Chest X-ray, AP view. Patient: 34 years old, sex F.
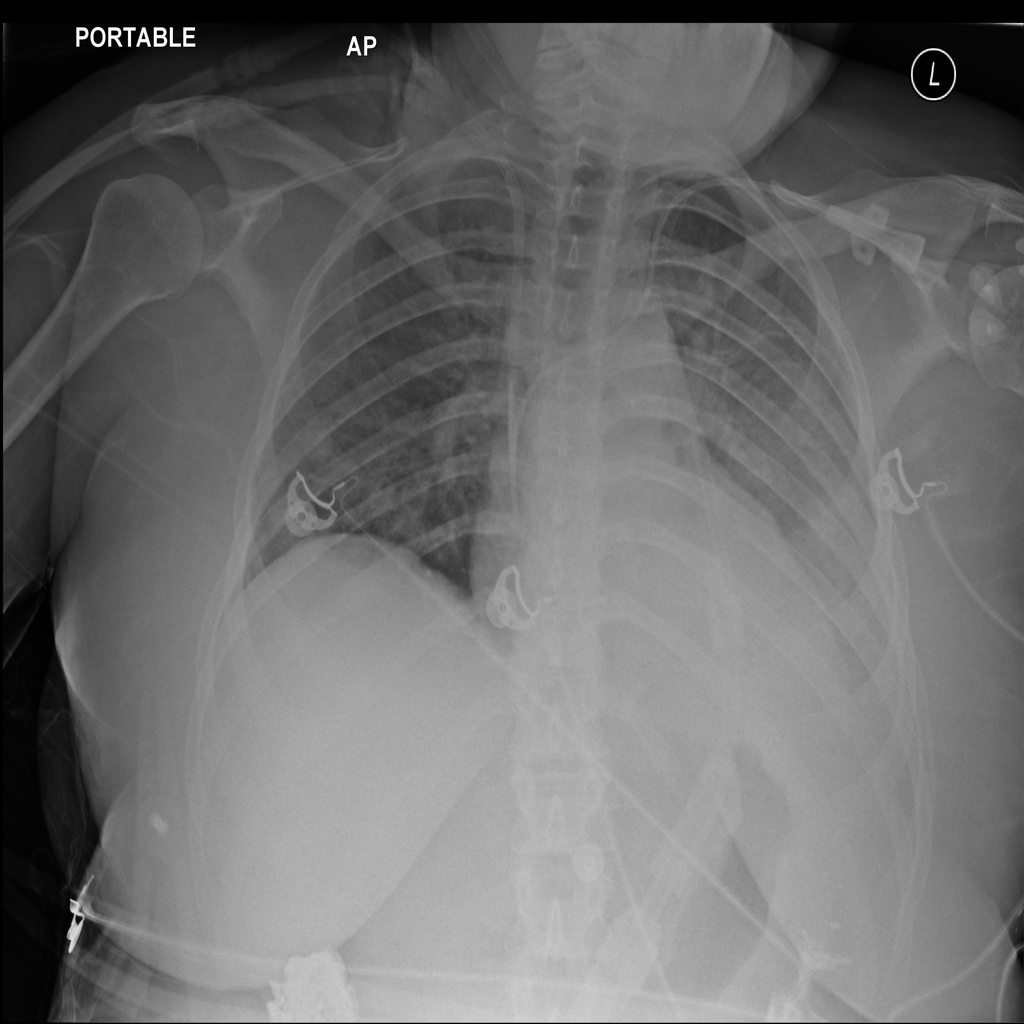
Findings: Effusion